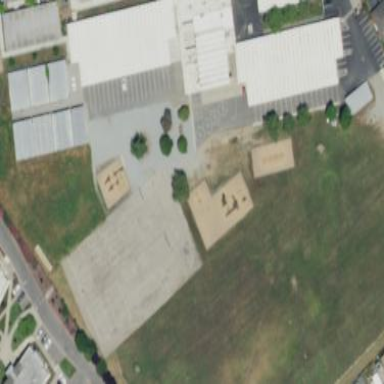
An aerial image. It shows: School.